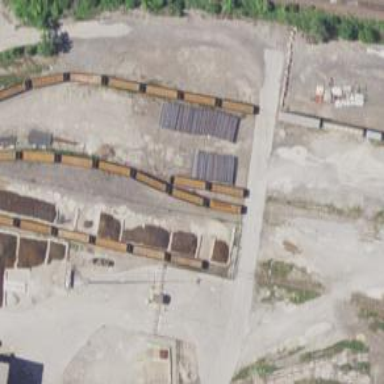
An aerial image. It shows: Railway siding for service.